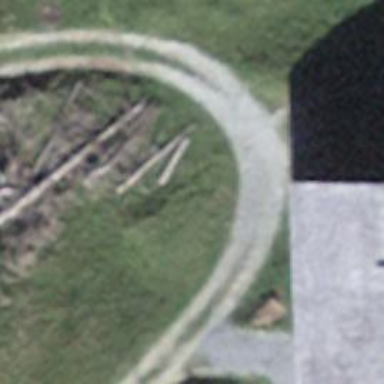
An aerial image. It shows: Track with grade2 tracktype.